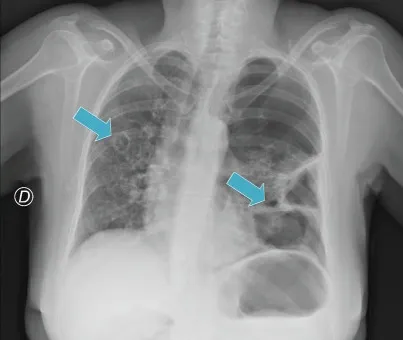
(A, B) Radiological evidence of "air-filled" cavitation.
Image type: radiology (x_ray)